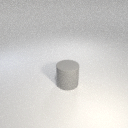
large gray rubber cylinder